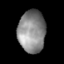
Tissue: skin
Cell type: Others
Senescence score: 0.6761
Nuclear area (px): 1122
Mean DAPI intensity: 137.706